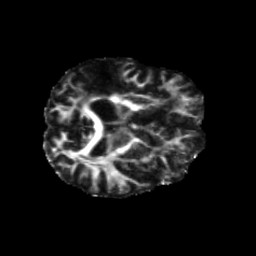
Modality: FA
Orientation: axial
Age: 62
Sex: female
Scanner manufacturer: siemens
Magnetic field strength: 3 T
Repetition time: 5.25 s
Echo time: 0.08 s